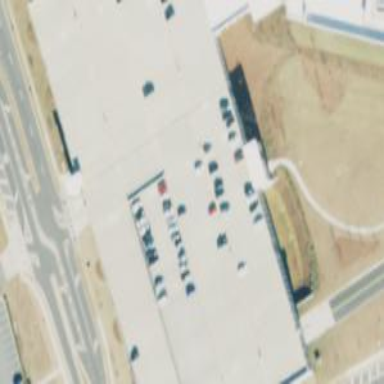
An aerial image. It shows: Multi-storey parking building.